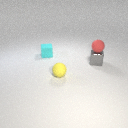
small red rubber sphere above small gray metal cube